Aerial crown-view tile of a tropical tree (Barro Colorado Island, Panama), acquired 20240716:
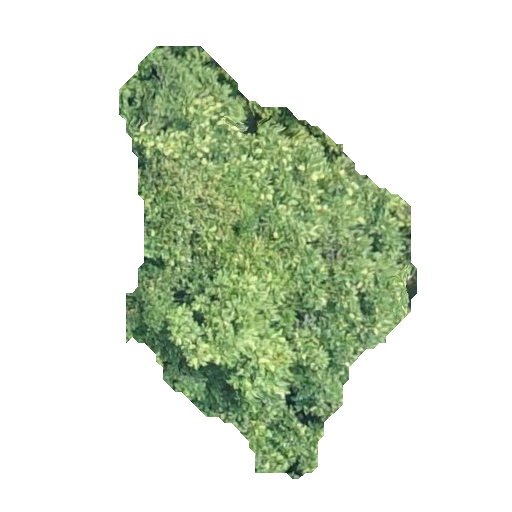
Species: Dipteryx oleifera
GBIF accepted scientific name: Dipteryx oleifera
Crown area: 125.928 m²